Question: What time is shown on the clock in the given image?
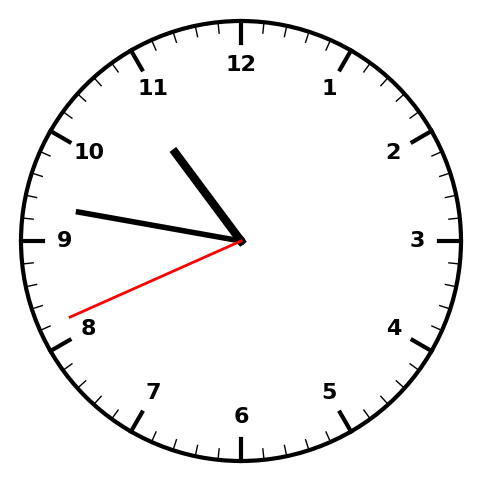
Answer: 10:46:41